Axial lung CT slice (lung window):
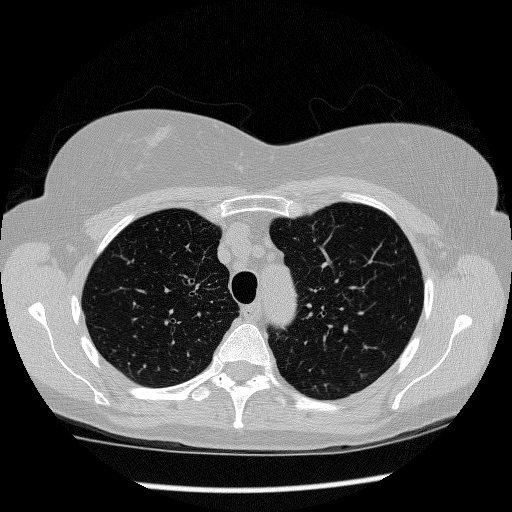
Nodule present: no